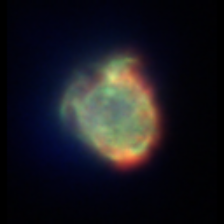
Taxon: Ciliates
Group: Other